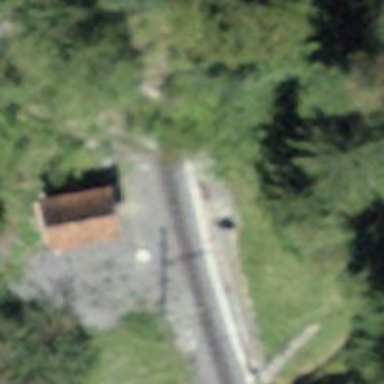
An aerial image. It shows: Narrow-gauge railway tunnel with electrified tracks and single track.